Field crop: maize
Growth stage: 2
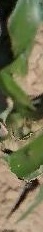
Species: maize